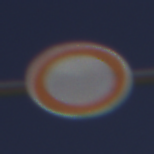
Verkehrszeichen: VerbotFahrzeugeAllerArt
Umgebung: Outdoor, Nature
Tageszeit: MorningAfternoon
Wetter: Clear
Licht: Natural
Jahreszeit: NotSpecified
Kontrast: HighContrast